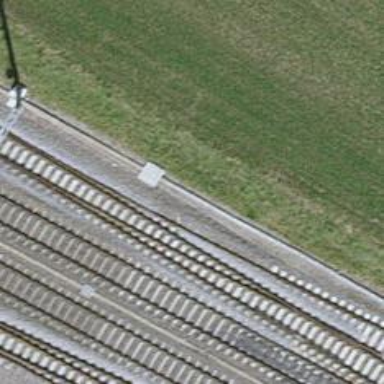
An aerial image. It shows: Railway siding with rails.